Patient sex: M
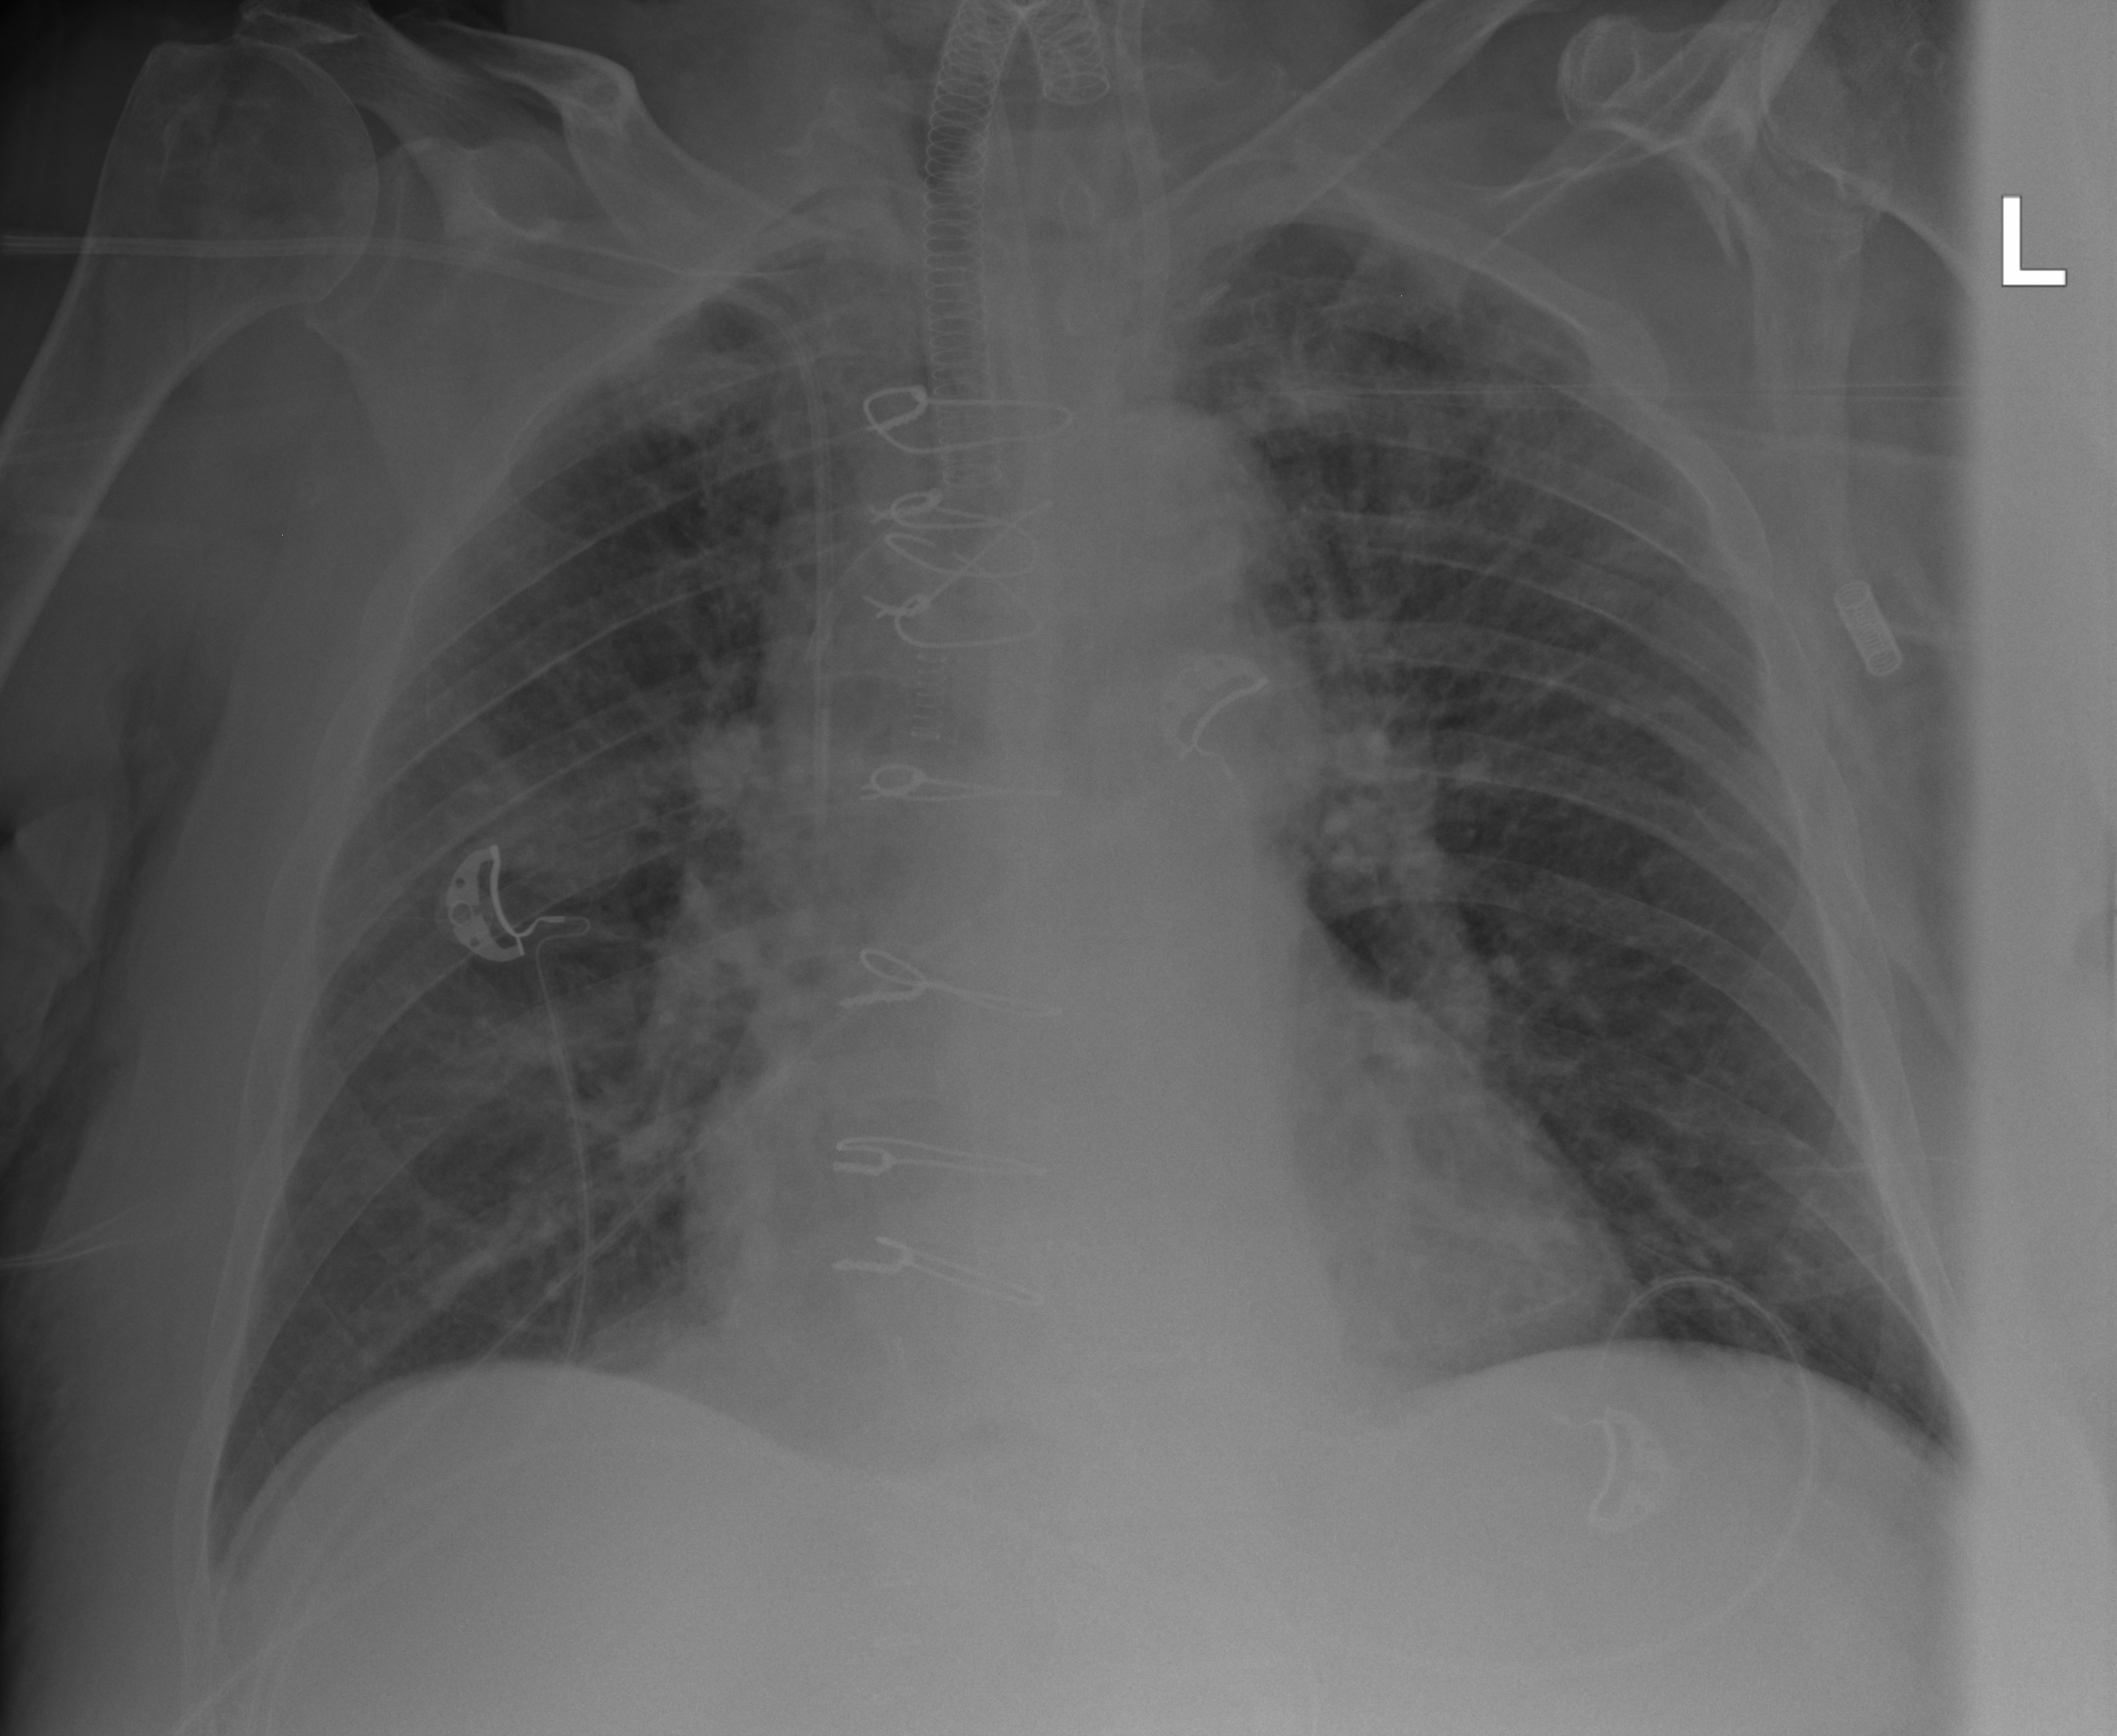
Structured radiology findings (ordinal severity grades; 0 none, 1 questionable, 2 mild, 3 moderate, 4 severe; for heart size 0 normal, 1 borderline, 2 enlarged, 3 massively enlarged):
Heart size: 2
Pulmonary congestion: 2
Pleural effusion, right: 0
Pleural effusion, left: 0
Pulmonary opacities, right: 2
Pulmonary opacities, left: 2
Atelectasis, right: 0
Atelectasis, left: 0